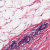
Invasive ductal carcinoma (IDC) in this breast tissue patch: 0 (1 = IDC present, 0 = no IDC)